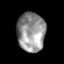
Tissue: skin
Cell type: Epithelial cells
Senescence score: 0.2763
Nuclear area (px): 1077
Mean DAPI intensity: 147.833